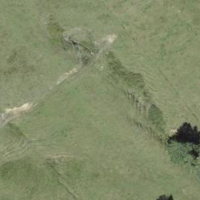
EUNIS habitat code: 26
Species observed at this site:
Prunella vulgaris